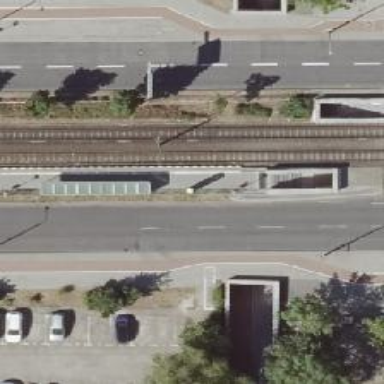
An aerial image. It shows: Paved path with tunnel. The path has asphalt surface suitable for cycling.